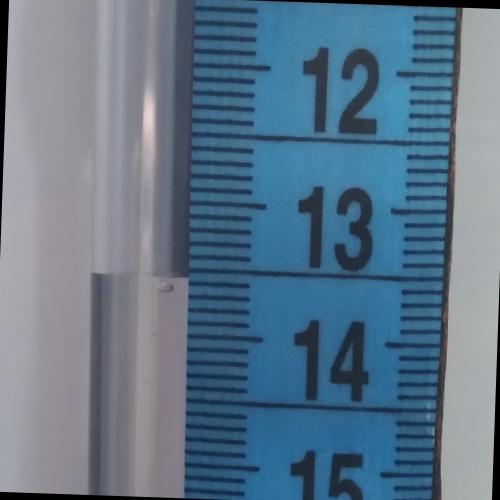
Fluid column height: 13.6 cm